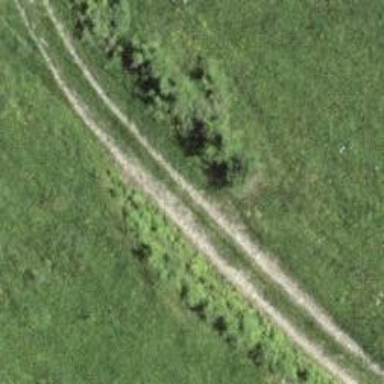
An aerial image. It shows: Track with grade3 tracktype.